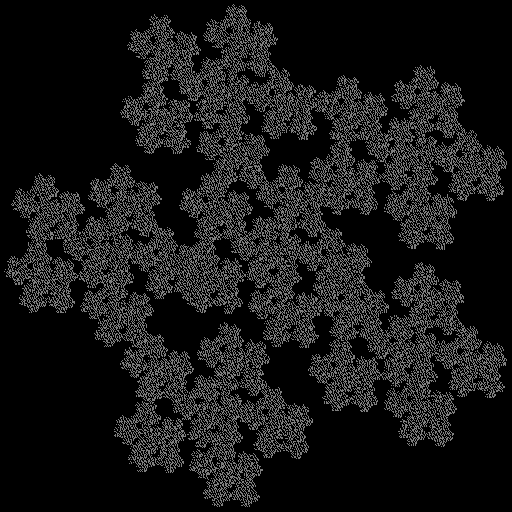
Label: mcWorter_pedigree